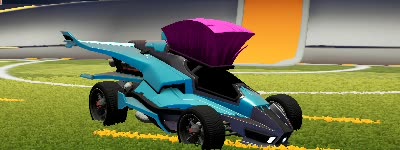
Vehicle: aftershock